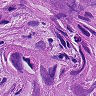
Metastatic tissue present: yes